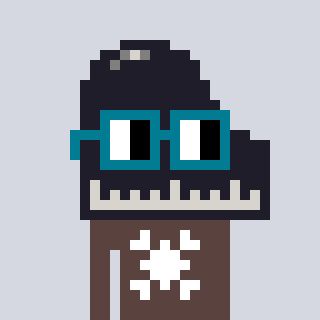
a pixel art character with square dark green glasses, a piano-shaped head and a darkbrown-colored body on a cool background